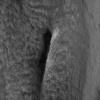
Label: not_dusty